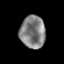
Tissue: prostate
Cell type: T cells
Senescence score: 0.3452
Nuclear area (px): 808
Mean DAPI intensity: 128.87